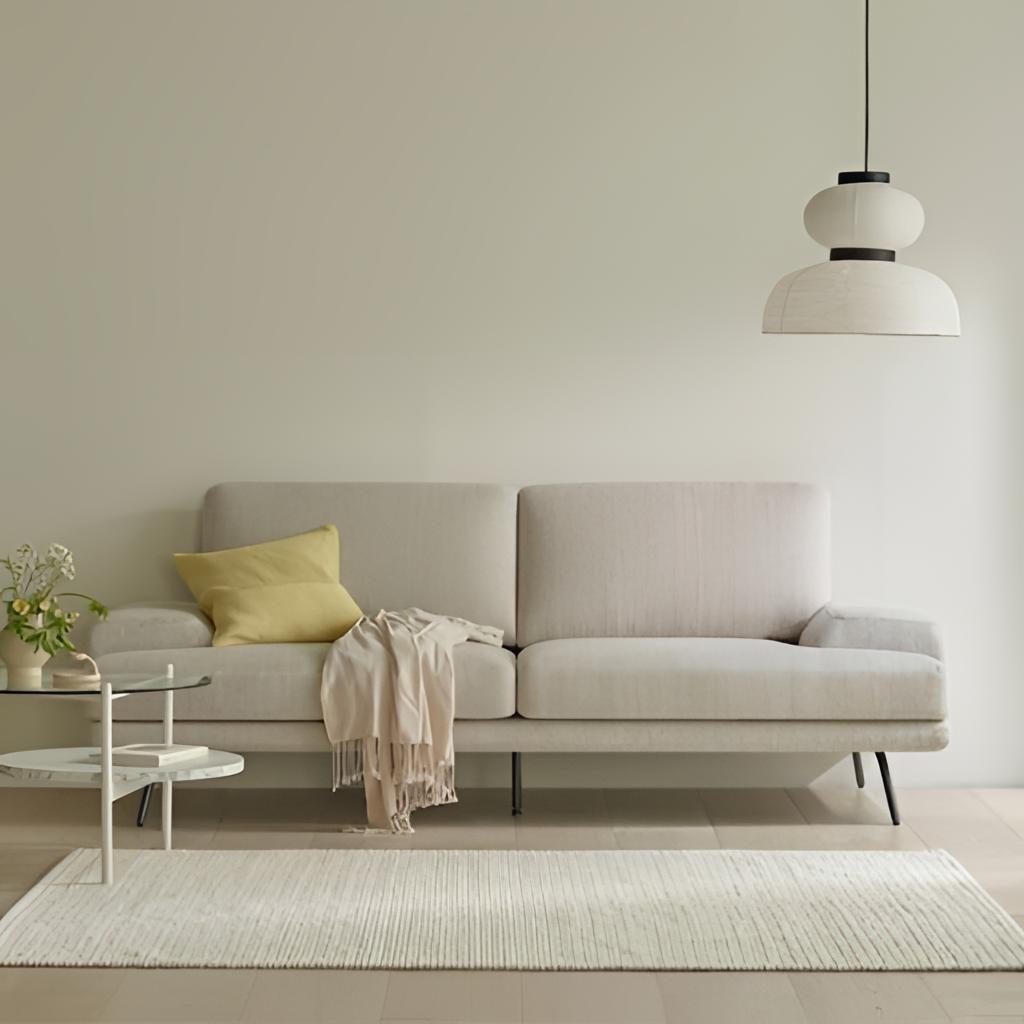
living room, fabric sofa, beige wood flooring, with plank pattern, minimalist, beige paint wallpaper, with solid pattern